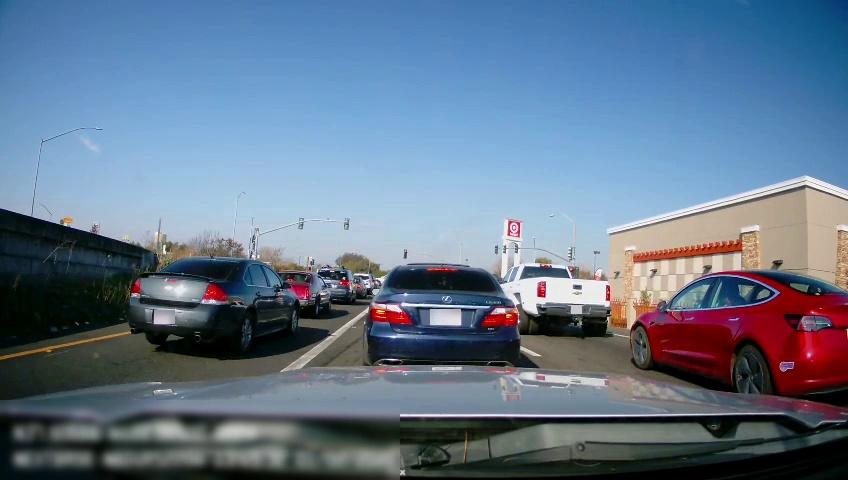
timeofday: Day
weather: Sunny
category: Drivable Space
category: Vehicles | Car
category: Vehicles | Truck
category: Vehicles | Car
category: Vehicles | SUV
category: Vehicles | SUV
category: Vehicles | Car
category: Vehicles | SUV
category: Vehicles | Car
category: Vehicles | Car
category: Vehicles | Car
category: Lanes | Alternate Lane
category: Lanes | Alternate Lane
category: Lanes | Current Lane
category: Lanes | Current Lane
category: Traffic | Lights
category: Traffic | Lights
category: Traffic | Lights
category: Traffic | Lights
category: Traffic | Lights
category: Traffic | Lights
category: Traffic | Lights
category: Traffic | Lights
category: Traffic | Lights